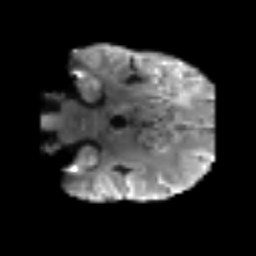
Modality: T2w
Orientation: coronal
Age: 56
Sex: male
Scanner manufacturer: siemens
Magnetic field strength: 3 T
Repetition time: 5.6 s
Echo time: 0.082 s